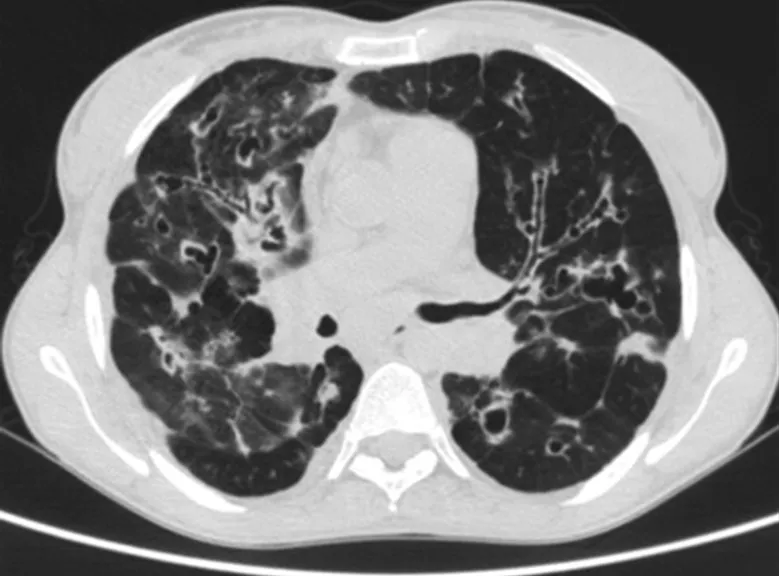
Axial planes of computerized tomography in June 2016.
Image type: radiology (ct)